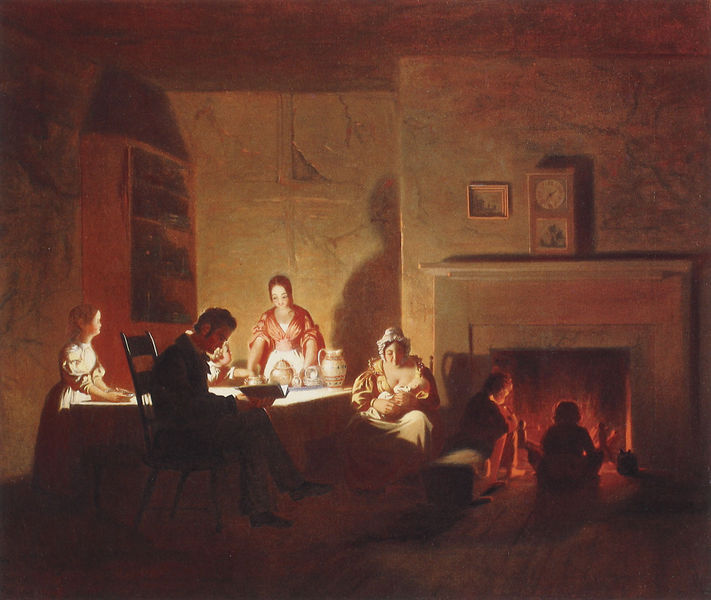
Titel: Family Life on the Frontier
Künstler: George Caleb Bingham
Institution: Privatsammlung
Schlagwörter: dunkel, feuer, gemälde, mann, schatten, frauen, menschen, mädchen, abend, braun, brust, frau, lampe, licht, nacht, raum, stuhl, tisch, zimmer, haus, rot, haube, malerei, regal, rahmen, bild, hände, innenraum, tischtuch, öl, dämmerung, hütte, familie, kind, mutter, vater, kamin, kinder, kanne, krug, magd, bilder, ruhe, schrank, baby, romantik, wohnung, lesen, uhr, stube, junge, pakett, truhe, buch, amme, stillen, geschirr, hausfrau, wärme, kerzenschein, säugling, wiege, säugen, hr, 1900, lamme, patriarchat, stillne